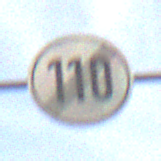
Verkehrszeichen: EndeGeschwindigkeit110
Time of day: SunriseSunset
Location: Outdoor (Urban)
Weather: PartlyCloudy
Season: NotSpecified
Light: Natural